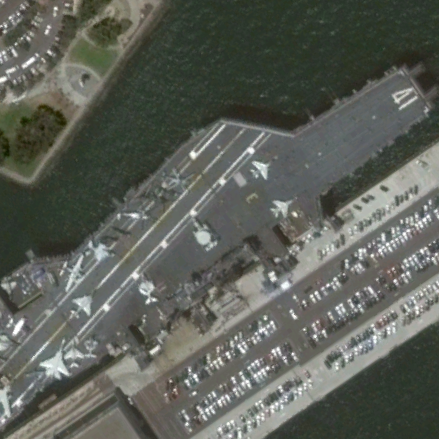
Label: Midway-class_aircraft_carrier